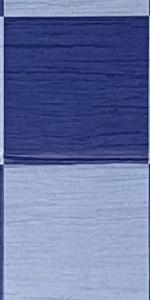
Label: Empty